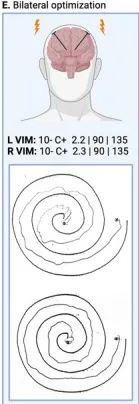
Archimedes spirals evolution. E: Following optimization of bilateral DBS, with an increase in left Vim amplitude, there was further improvement of tremor documented in both hands. Created with BioRender. Com.
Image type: radiology (x_ray)